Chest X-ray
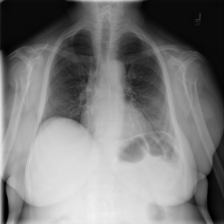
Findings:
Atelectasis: negative
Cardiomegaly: negative
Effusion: negative
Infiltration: negative
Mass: negative
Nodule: negative
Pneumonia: negative
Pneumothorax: negative
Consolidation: negative
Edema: negative
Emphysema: negative
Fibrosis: negative
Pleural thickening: negative
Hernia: negative